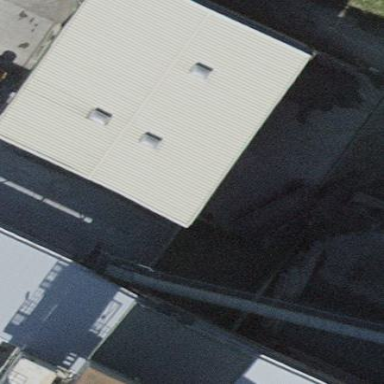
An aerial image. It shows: Industrial building.